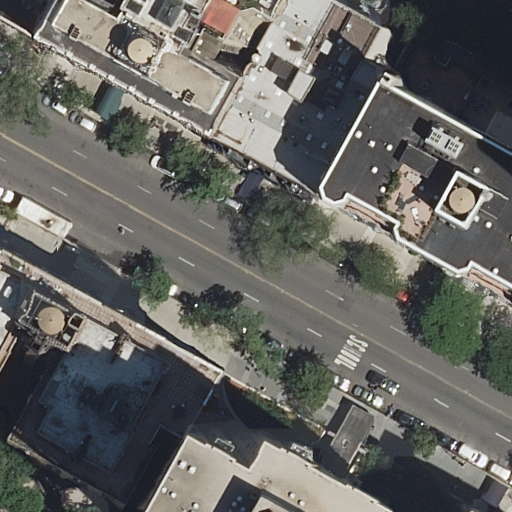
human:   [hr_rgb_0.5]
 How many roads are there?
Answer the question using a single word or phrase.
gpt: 1

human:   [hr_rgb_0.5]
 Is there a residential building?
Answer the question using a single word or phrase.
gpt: yes

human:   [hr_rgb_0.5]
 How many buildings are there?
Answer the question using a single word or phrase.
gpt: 7

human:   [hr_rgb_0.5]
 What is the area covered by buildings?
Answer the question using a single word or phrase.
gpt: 3633m2

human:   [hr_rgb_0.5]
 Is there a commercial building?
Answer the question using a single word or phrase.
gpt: no

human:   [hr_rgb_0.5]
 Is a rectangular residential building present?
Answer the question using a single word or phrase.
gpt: yes

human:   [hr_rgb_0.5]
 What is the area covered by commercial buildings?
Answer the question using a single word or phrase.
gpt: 0m2

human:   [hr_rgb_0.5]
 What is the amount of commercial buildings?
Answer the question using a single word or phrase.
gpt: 0

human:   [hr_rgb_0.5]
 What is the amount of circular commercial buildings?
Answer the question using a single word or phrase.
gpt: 0

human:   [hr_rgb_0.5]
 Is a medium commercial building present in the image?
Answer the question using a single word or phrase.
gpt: no

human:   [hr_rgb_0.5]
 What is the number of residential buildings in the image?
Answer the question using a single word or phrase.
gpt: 7

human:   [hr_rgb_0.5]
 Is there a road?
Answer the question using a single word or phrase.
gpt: yes

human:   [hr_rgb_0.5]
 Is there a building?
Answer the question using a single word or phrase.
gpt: yes

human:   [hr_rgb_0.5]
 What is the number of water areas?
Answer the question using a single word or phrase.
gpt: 0

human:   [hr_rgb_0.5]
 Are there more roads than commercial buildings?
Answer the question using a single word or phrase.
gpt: yes

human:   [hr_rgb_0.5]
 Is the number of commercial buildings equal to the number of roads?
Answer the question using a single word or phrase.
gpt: no

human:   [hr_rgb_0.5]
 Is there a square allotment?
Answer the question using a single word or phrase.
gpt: no

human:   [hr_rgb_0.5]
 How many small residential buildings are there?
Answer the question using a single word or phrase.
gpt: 2

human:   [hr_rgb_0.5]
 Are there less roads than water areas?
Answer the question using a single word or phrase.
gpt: no

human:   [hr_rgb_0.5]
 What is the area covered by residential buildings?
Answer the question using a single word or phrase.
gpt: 3633m2

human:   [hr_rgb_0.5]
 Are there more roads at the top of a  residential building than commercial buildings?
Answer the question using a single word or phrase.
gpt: yes

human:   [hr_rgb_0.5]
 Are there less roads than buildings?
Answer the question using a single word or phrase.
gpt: yes

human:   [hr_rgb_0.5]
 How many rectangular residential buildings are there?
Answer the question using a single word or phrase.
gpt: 3

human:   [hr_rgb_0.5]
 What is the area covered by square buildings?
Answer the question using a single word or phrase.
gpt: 0m2

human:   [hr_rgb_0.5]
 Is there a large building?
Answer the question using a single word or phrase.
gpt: yes

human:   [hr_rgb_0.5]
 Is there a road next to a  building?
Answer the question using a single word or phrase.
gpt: yes

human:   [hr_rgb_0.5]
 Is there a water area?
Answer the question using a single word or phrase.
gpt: no

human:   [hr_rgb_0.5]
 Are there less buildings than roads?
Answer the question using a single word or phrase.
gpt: no

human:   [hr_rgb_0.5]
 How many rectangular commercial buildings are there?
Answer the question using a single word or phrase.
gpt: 0

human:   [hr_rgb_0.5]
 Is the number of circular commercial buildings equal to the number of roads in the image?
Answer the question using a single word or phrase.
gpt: no

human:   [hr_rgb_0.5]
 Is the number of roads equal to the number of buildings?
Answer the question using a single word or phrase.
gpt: no

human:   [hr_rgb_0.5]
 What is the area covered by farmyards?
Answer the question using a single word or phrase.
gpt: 0m2

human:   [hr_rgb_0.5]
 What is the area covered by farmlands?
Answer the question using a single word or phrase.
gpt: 0m2

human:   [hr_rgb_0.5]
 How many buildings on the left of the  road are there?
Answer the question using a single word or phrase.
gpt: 2

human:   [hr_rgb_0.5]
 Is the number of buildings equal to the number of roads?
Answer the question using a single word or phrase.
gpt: no

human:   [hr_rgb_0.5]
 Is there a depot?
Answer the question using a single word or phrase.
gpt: no

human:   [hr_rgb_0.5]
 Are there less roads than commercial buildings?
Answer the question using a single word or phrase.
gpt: no

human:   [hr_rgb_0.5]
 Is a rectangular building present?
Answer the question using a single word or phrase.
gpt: yes

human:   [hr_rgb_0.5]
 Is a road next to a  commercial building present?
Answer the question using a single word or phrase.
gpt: no

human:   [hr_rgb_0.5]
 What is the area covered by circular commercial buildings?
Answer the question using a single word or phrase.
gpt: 0m2

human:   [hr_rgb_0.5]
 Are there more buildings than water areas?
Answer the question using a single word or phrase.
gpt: yes

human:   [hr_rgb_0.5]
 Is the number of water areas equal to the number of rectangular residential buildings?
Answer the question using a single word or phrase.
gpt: no

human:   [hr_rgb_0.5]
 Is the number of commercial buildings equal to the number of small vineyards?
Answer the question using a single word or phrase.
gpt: yes

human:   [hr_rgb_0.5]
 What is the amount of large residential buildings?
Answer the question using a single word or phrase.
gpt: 2

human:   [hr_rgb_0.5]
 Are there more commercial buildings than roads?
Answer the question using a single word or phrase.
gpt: no

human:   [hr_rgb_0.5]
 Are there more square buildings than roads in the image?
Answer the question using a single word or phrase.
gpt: no

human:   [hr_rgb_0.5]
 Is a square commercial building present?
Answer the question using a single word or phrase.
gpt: no

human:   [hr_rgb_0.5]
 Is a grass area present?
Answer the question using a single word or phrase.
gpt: no

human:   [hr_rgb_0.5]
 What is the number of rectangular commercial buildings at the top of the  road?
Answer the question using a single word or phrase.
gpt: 0

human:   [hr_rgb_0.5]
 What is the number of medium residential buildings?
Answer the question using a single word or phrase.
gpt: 3

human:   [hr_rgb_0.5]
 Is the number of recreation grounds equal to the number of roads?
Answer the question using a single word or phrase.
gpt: no

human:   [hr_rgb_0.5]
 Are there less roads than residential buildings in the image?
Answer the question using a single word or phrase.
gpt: yes

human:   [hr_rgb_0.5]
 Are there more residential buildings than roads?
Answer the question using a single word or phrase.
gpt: yes

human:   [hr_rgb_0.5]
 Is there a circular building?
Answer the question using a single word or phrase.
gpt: no

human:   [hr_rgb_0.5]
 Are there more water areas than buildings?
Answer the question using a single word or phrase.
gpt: no

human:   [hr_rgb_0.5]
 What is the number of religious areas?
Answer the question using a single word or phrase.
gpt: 0

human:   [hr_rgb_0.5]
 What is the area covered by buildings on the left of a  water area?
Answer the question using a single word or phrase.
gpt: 0m2

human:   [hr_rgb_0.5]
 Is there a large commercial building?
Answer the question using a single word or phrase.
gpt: no

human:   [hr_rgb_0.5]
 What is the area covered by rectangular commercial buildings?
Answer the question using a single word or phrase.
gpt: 0m2

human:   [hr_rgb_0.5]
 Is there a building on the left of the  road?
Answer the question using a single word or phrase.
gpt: yes

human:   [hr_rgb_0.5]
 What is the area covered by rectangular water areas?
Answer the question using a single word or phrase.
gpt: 0m2

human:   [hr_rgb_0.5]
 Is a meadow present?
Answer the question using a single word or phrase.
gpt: no

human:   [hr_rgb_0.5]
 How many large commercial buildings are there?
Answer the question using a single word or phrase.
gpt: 0

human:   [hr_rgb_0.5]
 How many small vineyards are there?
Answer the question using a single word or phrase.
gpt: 0